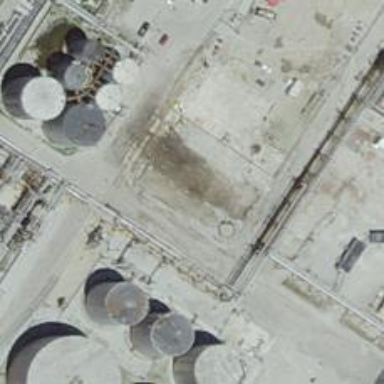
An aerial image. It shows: Storage tank with man-made structure.